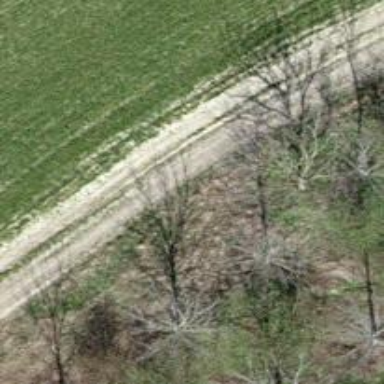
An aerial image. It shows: Grass track road with grade3 tracktype.